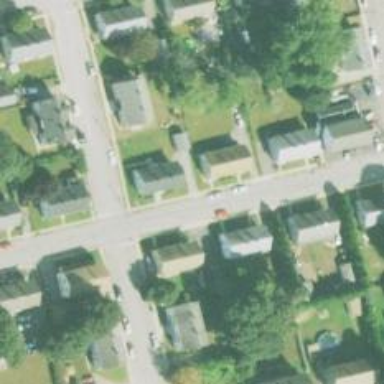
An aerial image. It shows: Residential driveway serving as service road.